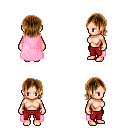
a pixel art fantasy rpg character, female body template, human, light skin, pink cape, red pants, brown long bangs hairstyle, four views (front, back, left, right), 2x2 character sprite sheet, small pixel art, hard edges, no anti-aliasing